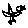
Label: bird